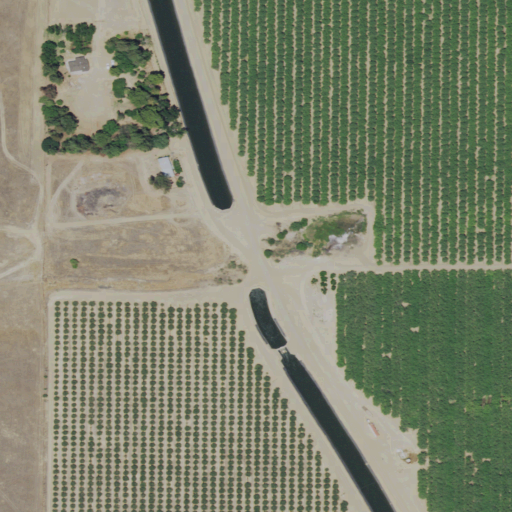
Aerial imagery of valley in California named Wildcat Canyon containing cultivated crops, grassland, medium intensity development, and open development